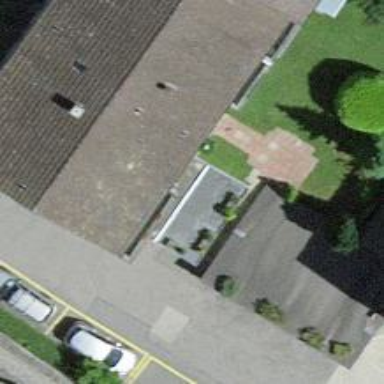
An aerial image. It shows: Garage building.